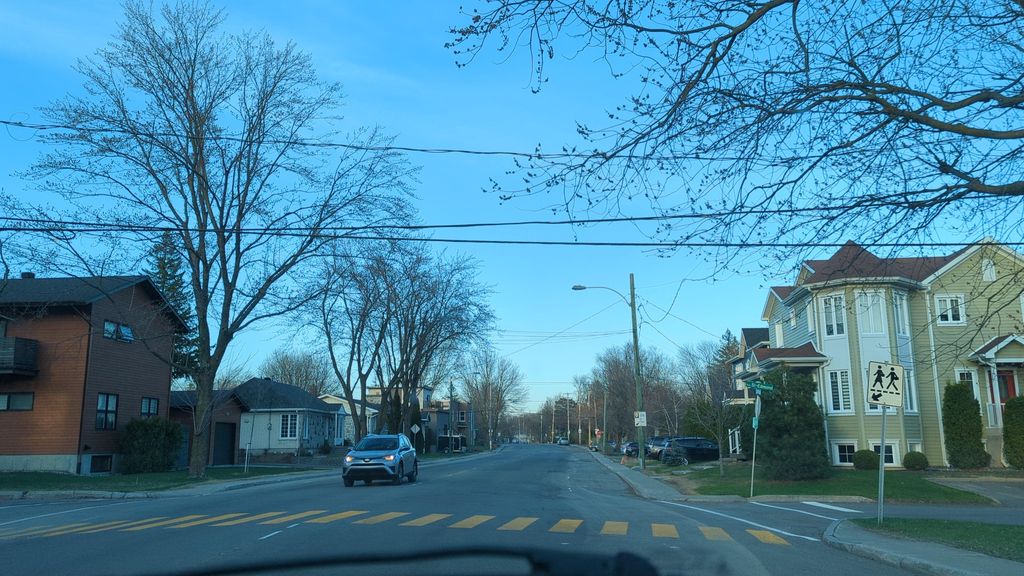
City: quebec_city